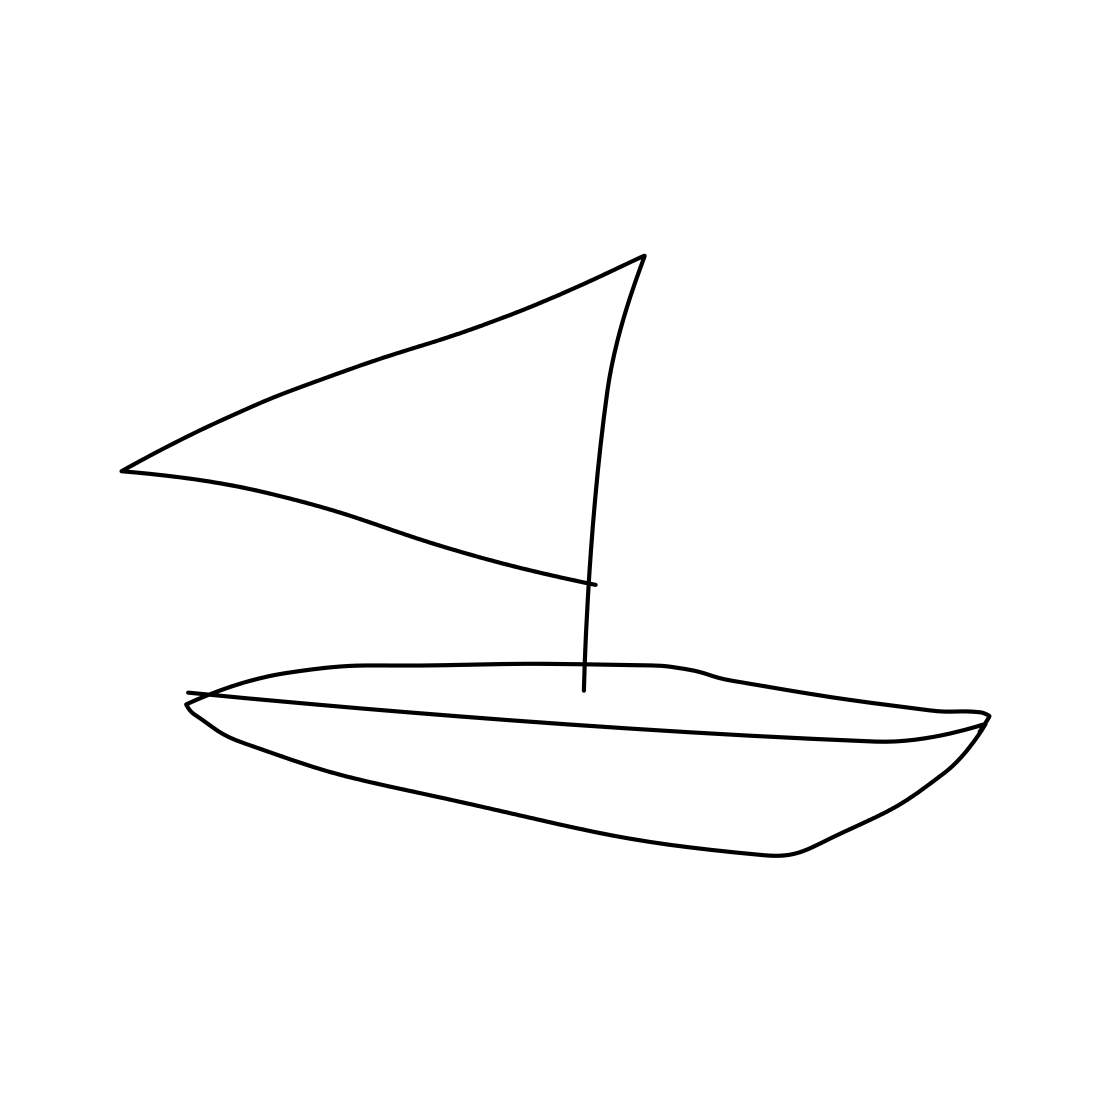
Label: sailboat